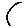
Label: sun